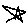
Label: star